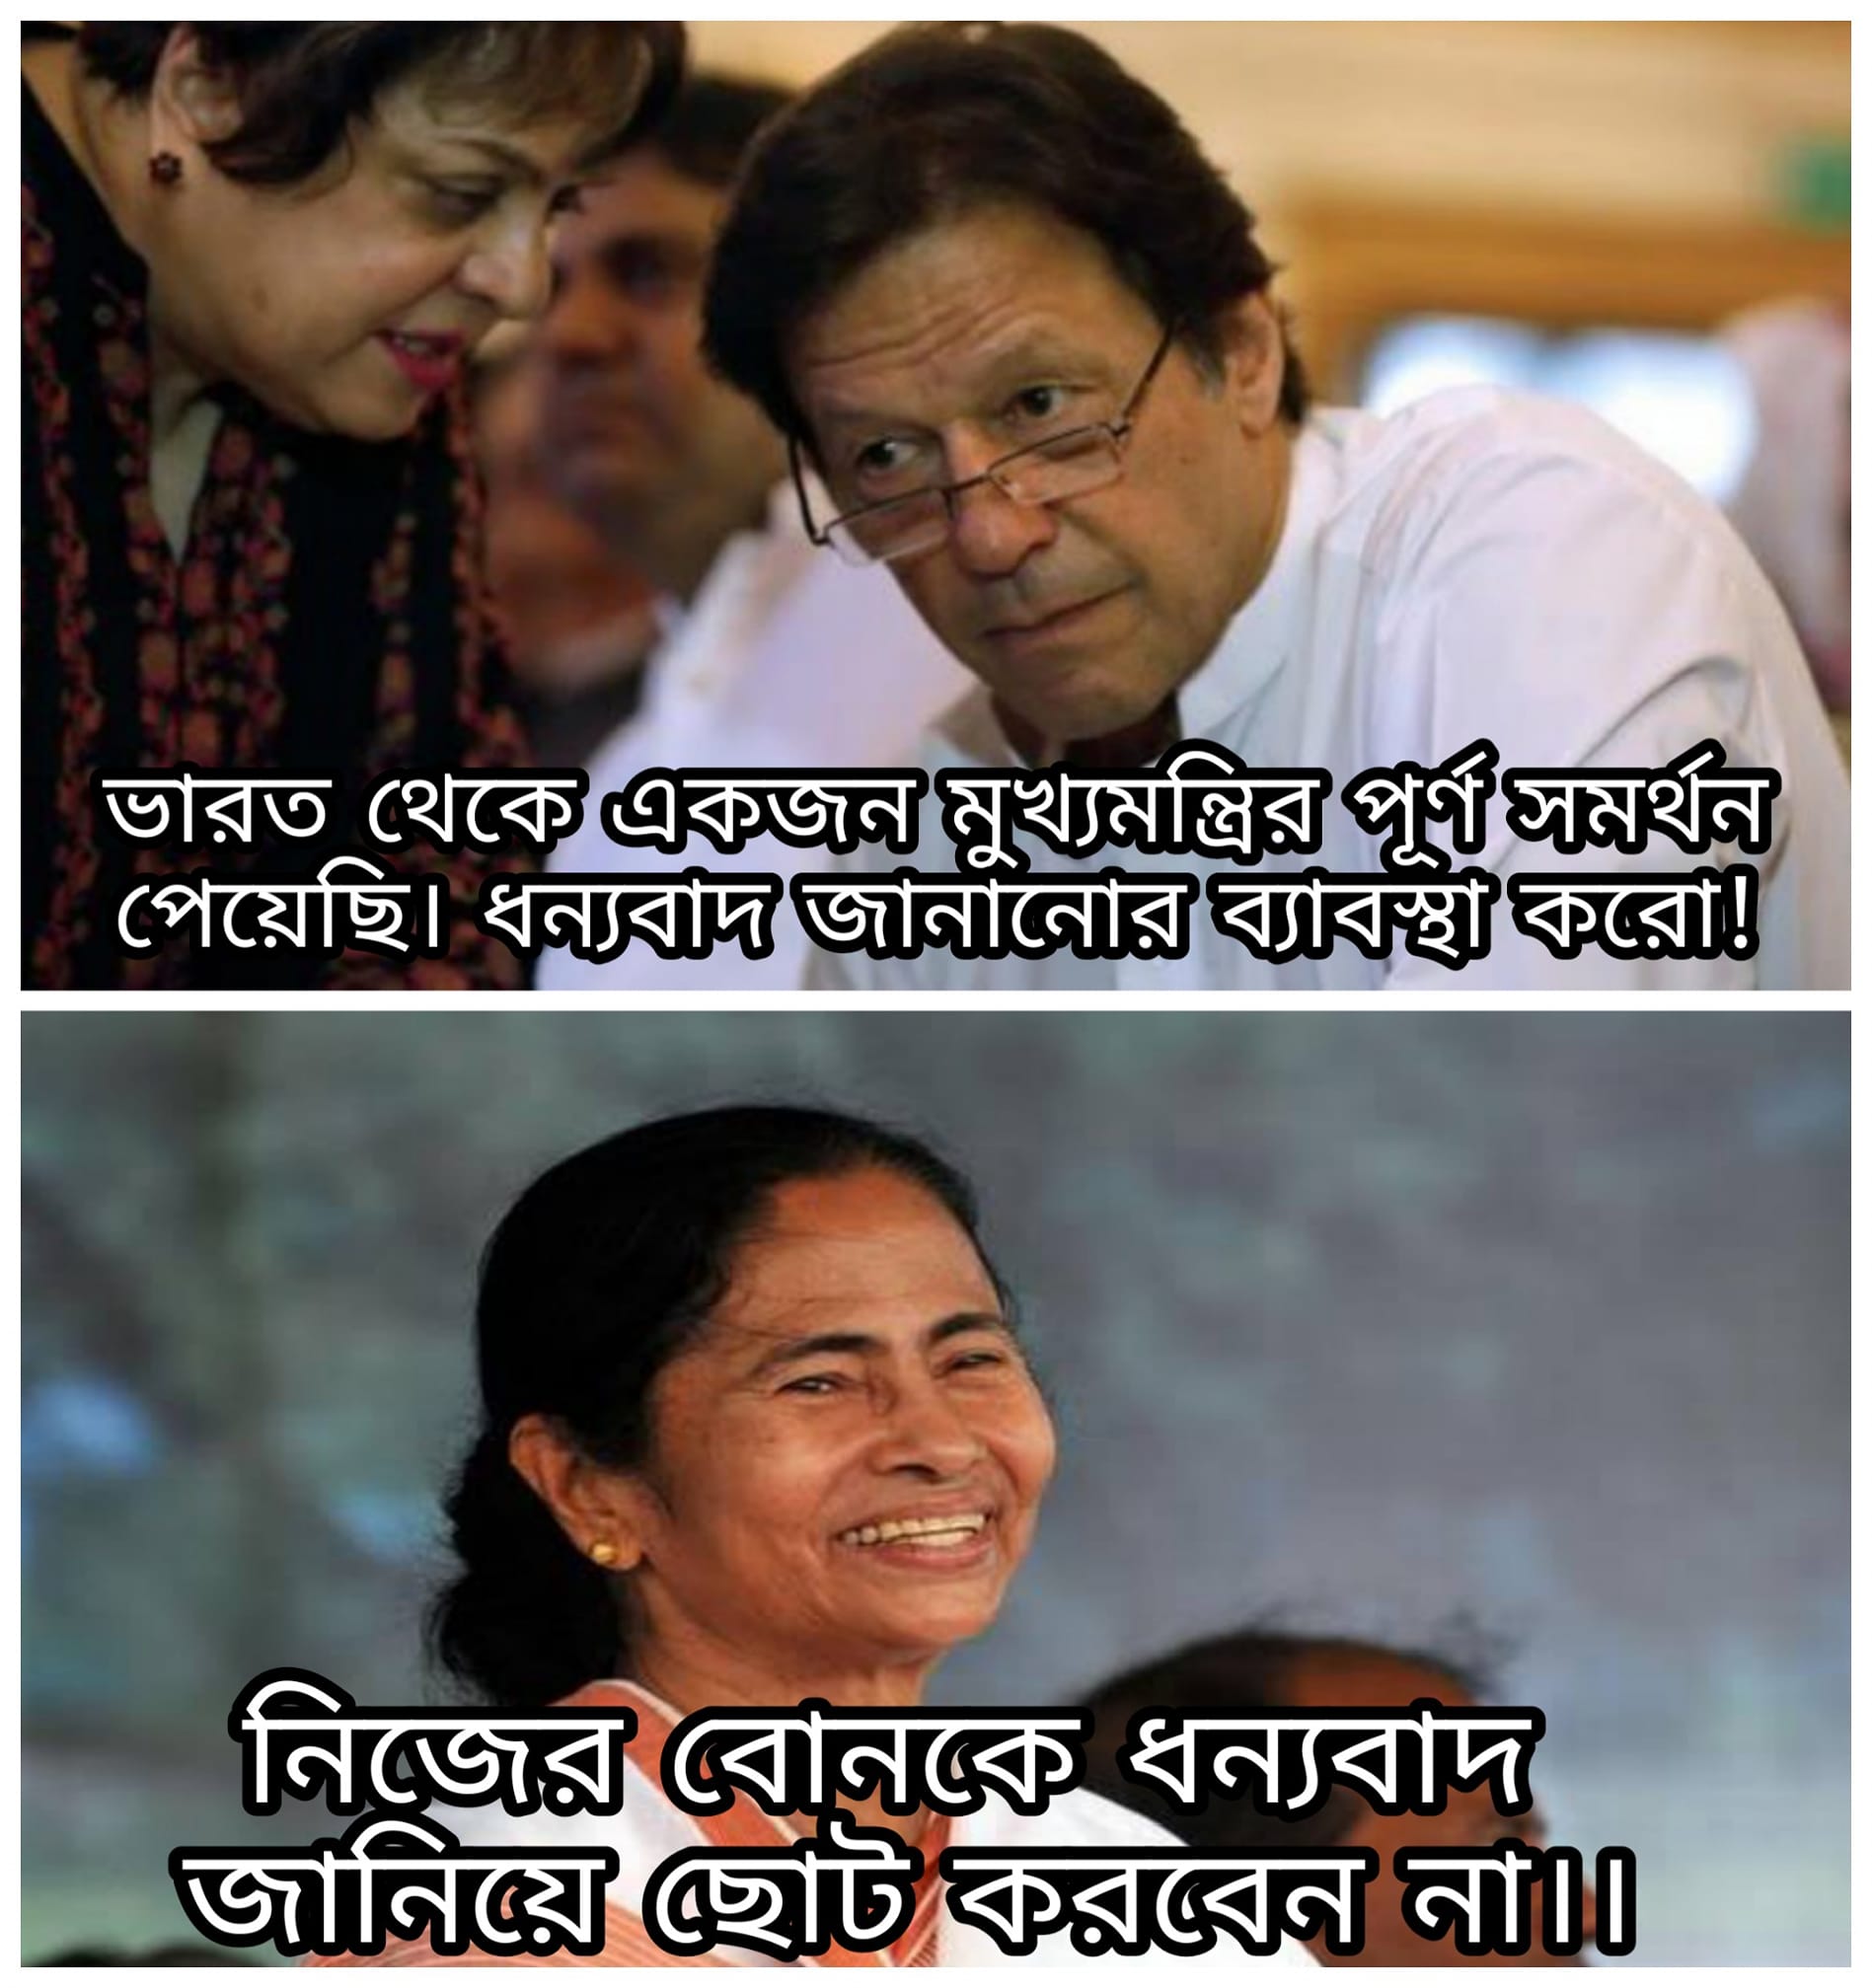
Caption: ভারত থেকে একজন মুখ্যমন্ত্রির পূর্ন সমর্থন পেয়েছি ।  ধন্যবাদ জানানোর ব্যবস্থা করো !   নিজের বোনকে ধন্যবাদ  জানিয়ে ছোট করবেন না ।।
Label: hate